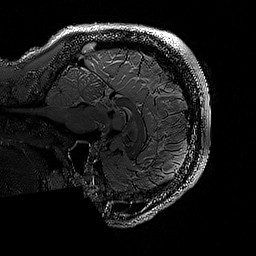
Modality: T2w
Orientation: sagittal
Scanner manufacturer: siemens
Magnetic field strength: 3 T
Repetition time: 3.2 s
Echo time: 0.428 s